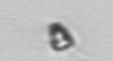
Label: Pyramimonas